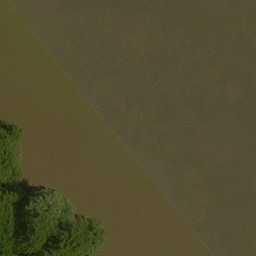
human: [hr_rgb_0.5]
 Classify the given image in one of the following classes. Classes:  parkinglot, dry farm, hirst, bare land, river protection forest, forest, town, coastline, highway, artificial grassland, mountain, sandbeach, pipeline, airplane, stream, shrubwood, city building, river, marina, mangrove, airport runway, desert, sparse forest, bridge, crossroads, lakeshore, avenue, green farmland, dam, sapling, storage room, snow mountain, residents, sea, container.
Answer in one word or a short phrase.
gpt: river protection forest